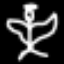
Label: angel